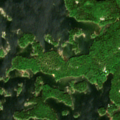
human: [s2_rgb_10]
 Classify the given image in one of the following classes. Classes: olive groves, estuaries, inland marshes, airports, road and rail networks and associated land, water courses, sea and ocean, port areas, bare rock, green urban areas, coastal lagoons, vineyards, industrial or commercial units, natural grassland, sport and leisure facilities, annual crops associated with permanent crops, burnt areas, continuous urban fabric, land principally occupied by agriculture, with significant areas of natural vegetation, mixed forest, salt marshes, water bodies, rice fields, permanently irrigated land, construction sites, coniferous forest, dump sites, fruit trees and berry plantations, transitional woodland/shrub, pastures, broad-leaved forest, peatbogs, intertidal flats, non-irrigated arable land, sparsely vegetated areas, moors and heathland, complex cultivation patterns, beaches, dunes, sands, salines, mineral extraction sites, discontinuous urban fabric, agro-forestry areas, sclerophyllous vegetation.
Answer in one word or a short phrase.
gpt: coniferous forest, mixed forest, sea and ocean